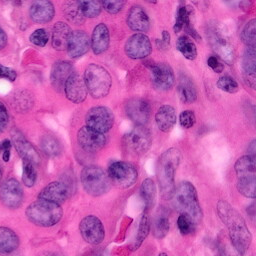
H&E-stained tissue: Pancreatic